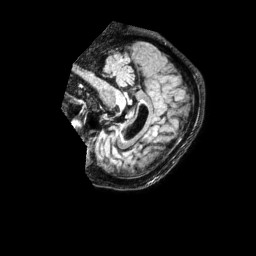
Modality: FLAIR
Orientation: sagittal
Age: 65
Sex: female
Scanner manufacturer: philips
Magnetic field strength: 1.5 T
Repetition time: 4.8 s
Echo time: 0.3303 s